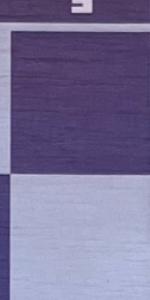
Label: Empty